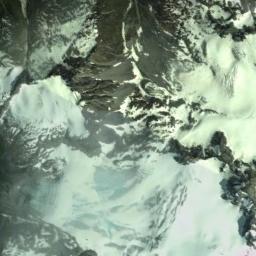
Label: snowberg